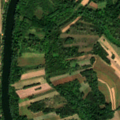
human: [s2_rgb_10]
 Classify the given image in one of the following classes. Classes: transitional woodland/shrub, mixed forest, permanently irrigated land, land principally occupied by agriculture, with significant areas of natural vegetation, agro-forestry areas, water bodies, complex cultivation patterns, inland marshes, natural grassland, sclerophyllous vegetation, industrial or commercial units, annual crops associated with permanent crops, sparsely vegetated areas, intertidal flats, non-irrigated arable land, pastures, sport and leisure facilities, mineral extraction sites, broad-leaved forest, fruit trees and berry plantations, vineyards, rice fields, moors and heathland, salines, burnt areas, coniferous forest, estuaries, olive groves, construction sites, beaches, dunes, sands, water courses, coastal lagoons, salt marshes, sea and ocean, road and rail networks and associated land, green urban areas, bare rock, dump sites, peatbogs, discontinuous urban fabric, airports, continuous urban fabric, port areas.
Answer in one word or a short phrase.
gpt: land principally occupied by agriculture, with significant areas of natural vegetation, broad-leaved forest, water courses